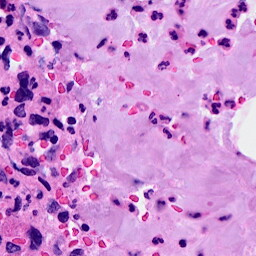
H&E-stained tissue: Breast